Interaction volume radius: 10 \u00c5
Interaction volume height: 20 \u00c5
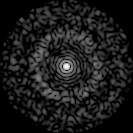
Disorder parameter: 0.841